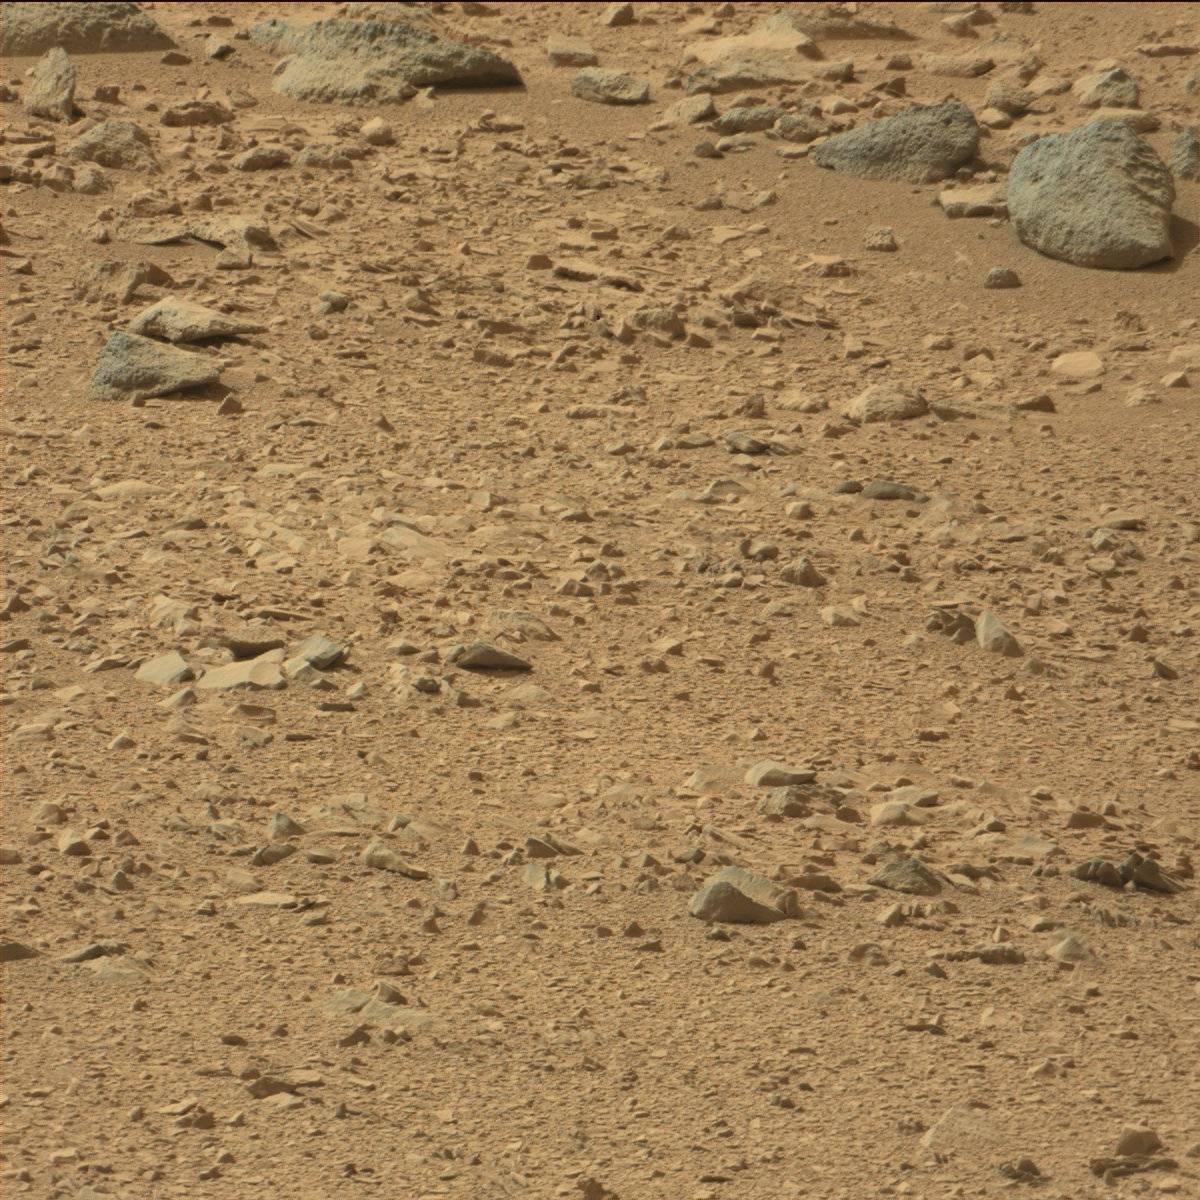
Terrain classes present: Bedrock, Rock, Sand / Soil